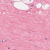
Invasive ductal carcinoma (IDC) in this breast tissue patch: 0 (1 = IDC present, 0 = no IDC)